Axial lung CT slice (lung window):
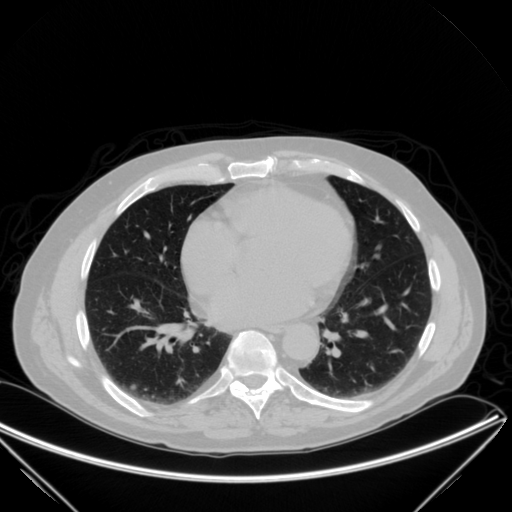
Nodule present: yes
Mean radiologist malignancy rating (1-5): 3.5